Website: macys
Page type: billing-address
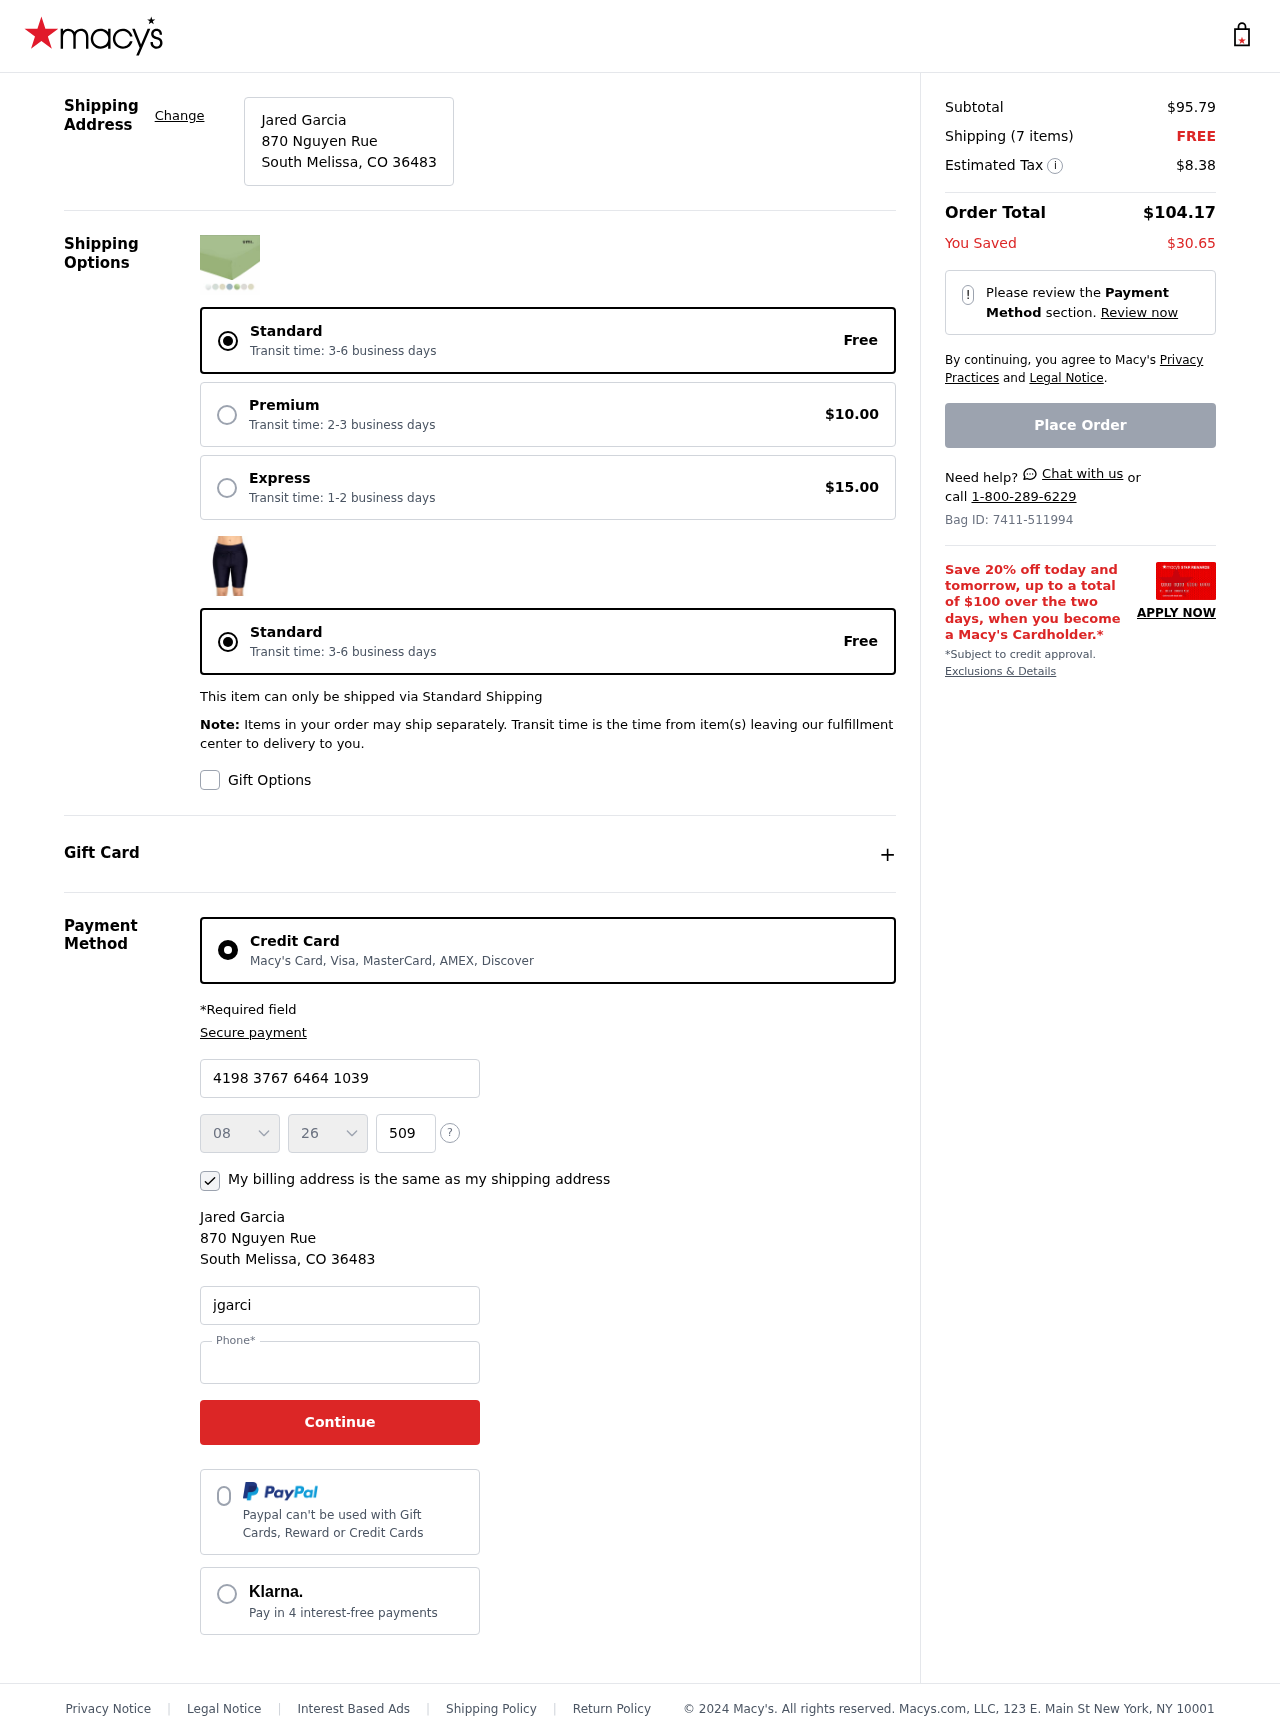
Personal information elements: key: PII_CARD_CVV
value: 509
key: PII_CARD_EXPIRY_MONTH
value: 08
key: PII_CARD_EXPIRY_YEAR
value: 26
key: PII_CARD_NUMBER
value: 4198 3767 6464 1039
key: PII_CITY_STATE_ZIP
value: South Melissa, CO 36483
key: PII_EMAIL
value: jgarcia@yahoo.com
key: PII_FULLNAME
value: Jared Garcia
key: PII_PHONE
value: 6989878942
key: PII_STREET
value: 870 Nguyen Rue
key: PII_FULLNAME2
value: Jared Garcia
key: PII_STREET2
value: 870 Nguyen Rue
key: PII_CITY_STATE_ZIP2
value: South Melissa, CO 36483
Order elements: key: ORDER_SUBTOTAL
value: $95.79
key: ORDER_NUM_ITEMS
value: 7
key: ORDER_SHIPPING_COST
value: FREE
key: ORDER_TAX
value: $8.38
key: ORDER_TOTAL
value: $104.17
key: ORDER_SAVINGS
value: $30.65
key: ORDER_ID
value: Bag ID: 7411-511994